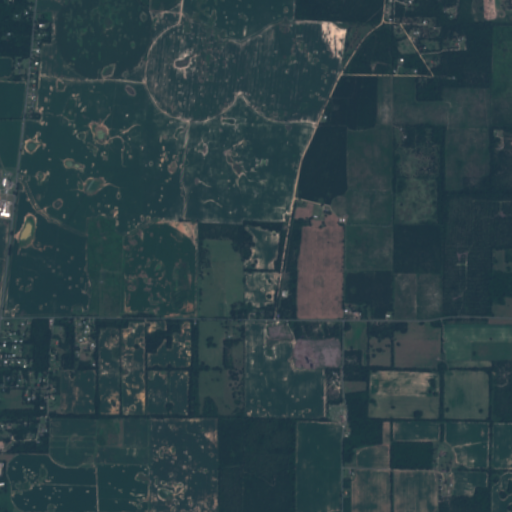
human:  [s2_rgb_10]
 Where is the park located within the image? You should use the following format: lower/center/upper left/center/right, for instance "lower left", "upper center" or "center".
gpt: The park is located in the lower right of the image.
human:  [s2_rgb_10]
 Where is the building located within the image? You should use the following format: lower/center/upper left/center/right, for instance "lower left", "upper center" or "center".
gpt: The building is located in the lower left of the image.
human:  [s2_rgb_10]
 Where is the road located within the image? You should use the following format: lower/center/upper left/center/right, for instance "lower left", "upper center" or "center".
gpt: There is no road in the image.